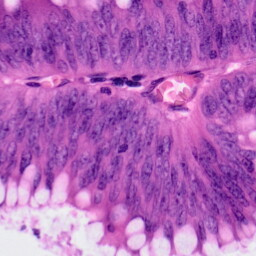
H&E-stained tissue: Colon